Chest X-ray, PA view. Patient: 16 years old, sex M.
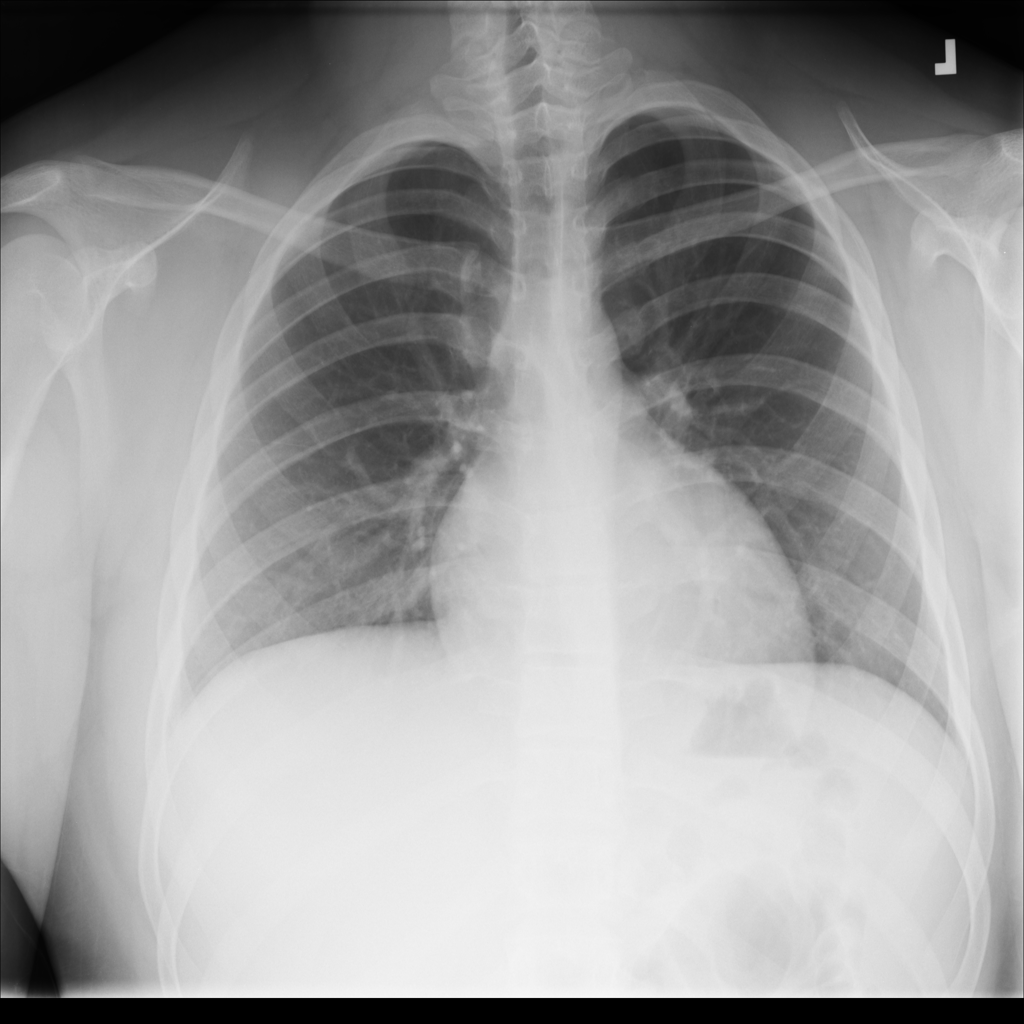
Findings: No Finding